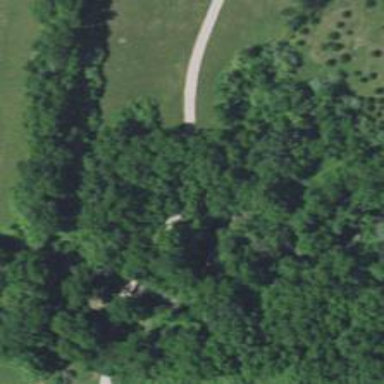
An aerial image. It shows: Driveway leading to service road.